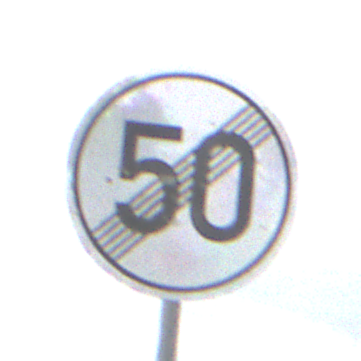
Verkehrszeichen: EndeGeschwindigkeit50
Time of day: Midday
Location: Outdoor (Suburban)
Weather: Overcast
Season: NotSpecified
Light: Natural